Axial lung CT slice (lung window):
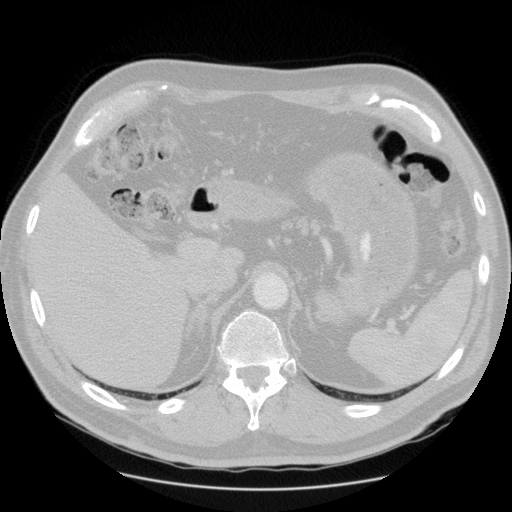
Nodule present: no